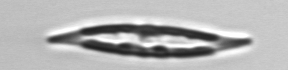
Label: Pleurosigma